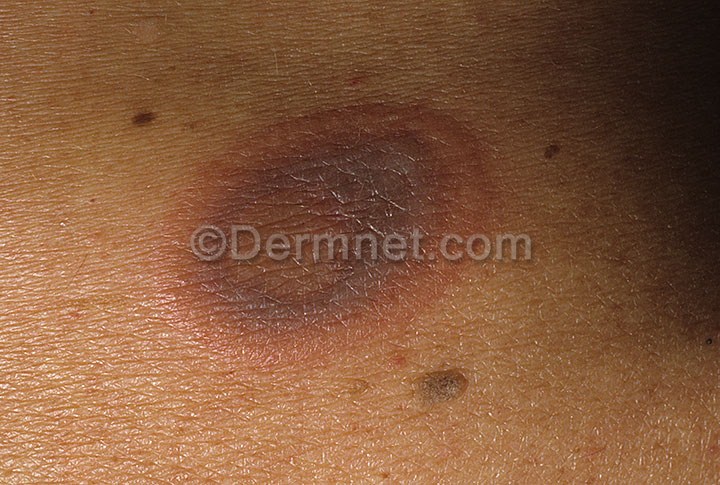
Disease: Exanthems and Drug Eruptions